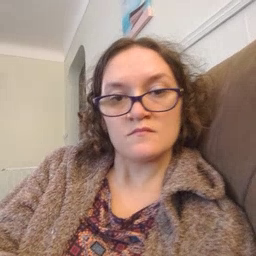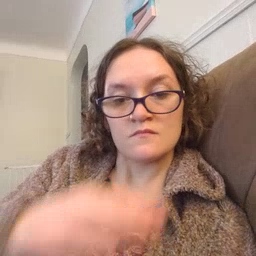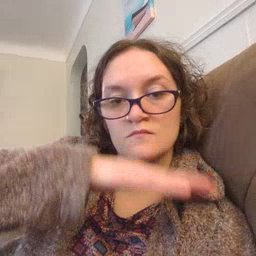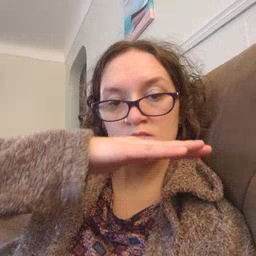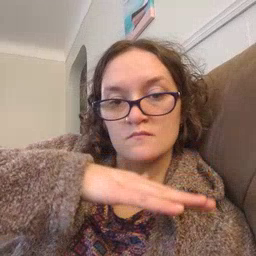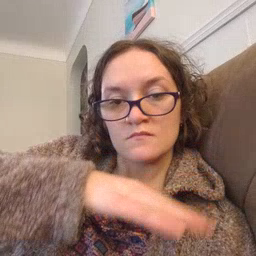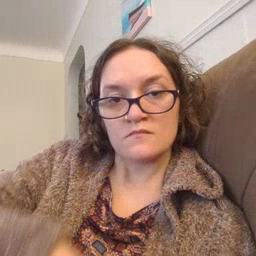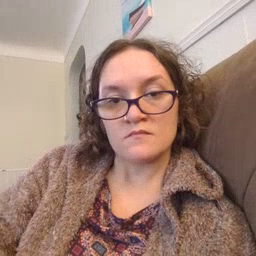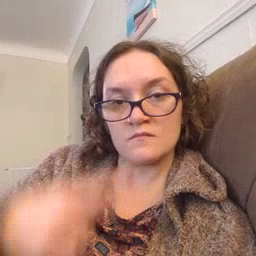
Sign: table